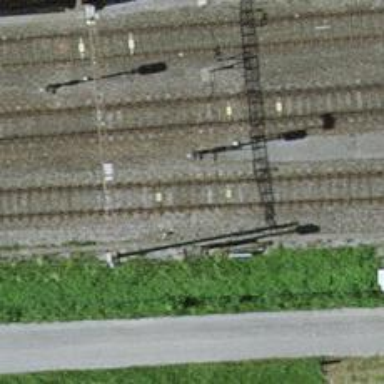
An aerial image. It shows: Railway signal.